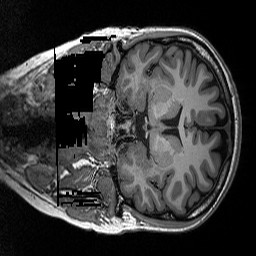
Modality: T1w
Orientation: coronal
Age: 27
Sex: female
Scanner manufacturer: siemens
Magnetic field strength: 3 T
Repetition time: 2.3 s
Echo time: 0.00298 s